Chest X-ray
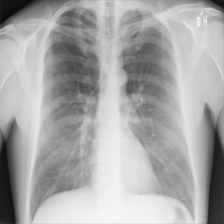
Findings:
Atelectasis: negative
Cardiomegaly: negative
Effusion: negative
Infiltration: negative
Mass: negative
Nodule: negative
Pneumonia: negative
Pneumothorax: negative
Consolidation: negative
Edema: negative
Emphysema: negative
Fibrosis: negative
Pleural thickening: negative
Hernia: negative